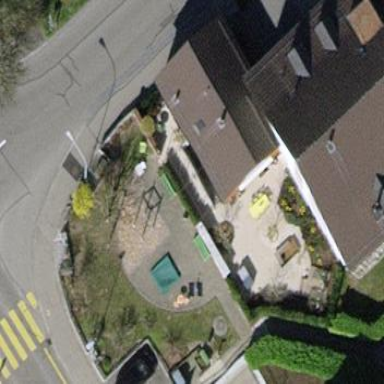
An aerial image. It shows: Playground area for leisure land.